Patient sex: M
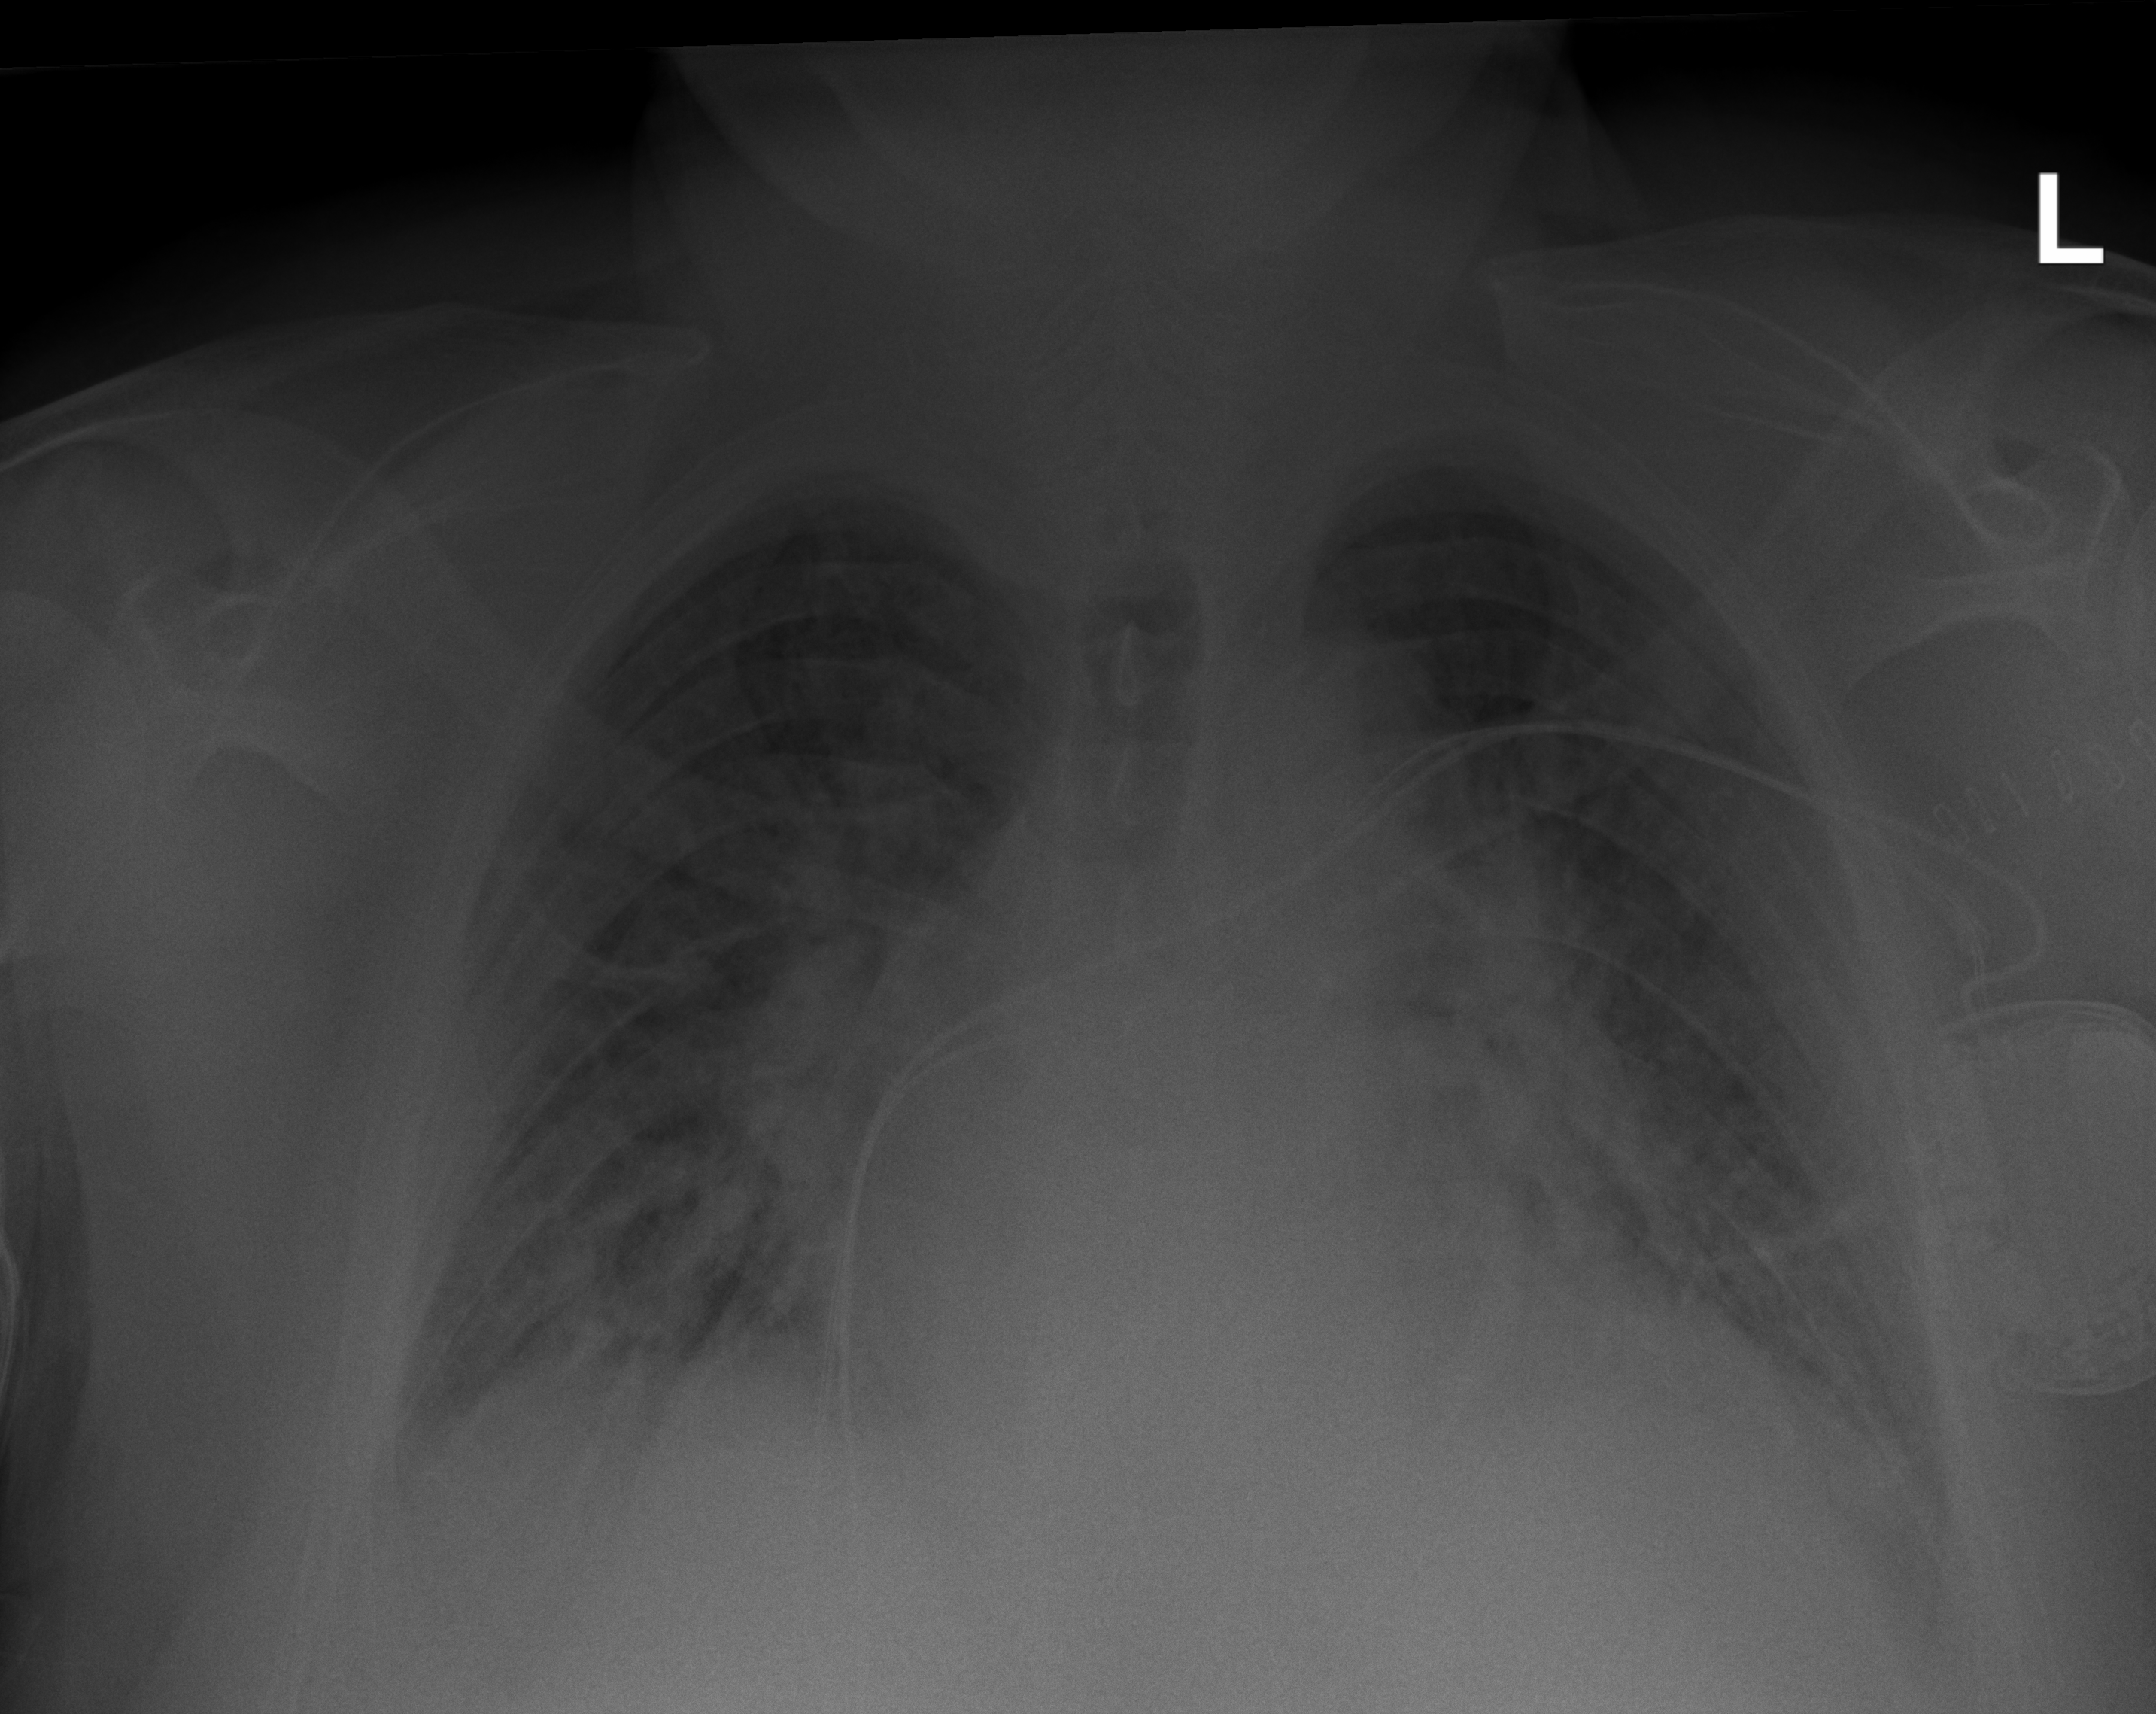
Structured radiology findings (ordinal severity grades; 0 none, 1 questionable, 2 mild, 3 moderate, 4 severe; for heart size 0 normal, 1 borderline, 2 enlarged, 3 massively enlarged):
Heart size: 2
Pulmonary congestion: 3
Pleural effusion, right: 2
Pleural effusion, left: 2
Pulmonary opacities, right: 2
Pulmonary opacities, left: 2
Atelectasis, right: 2
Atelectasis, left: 2